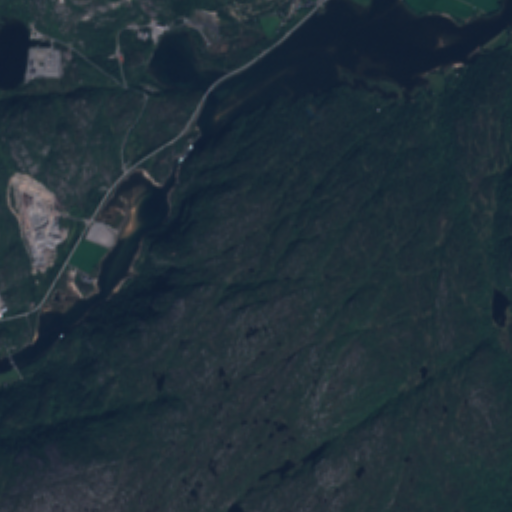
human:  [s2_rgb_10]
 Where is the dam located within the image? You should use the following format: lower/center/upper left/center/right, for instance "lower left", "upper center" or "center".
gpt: The dam is located in the lower left of the image.
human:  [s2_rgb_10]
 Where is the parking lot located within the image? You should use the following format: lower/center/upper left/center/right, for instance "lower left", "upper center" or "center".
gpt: The parking lot is located in the upper center of the image.
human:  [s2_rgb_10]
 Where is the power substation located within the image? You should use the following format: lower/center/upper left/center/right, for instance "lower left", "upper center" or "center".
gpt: The power substation is located in the upper left of the image.
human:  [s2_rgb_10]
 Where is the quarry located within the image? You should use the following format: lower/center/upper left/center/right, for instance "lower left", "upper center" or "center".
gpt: The quarry is located in the center left of the image.
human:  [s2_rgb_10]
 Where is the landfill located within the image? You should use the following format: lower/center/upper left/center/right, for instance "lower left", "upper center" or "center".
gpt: There is no landfill in the image.